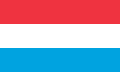
Flag of Luxembourg